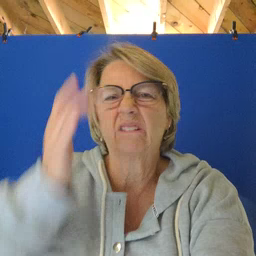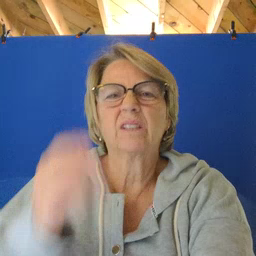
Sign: sick